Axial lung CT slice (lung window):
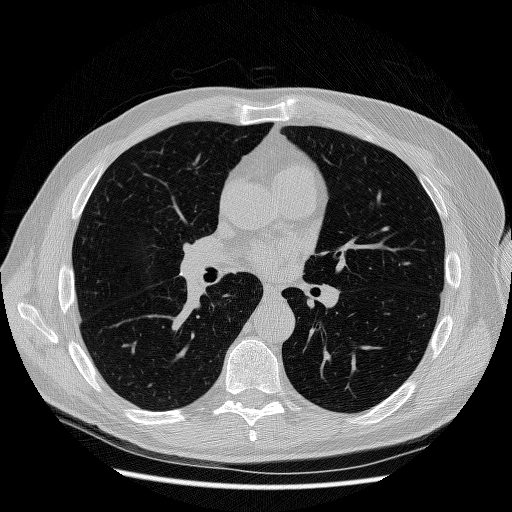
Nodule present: no